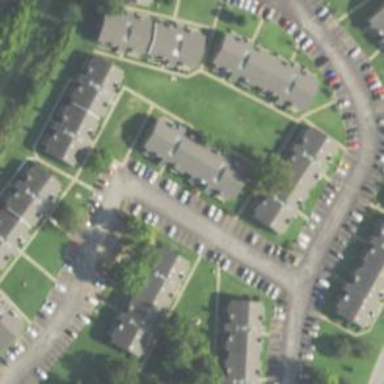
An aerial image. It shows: Living street.